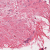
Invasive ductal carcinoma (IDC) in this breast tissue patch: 0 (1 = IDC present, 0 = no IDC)